Field crop: maize
Growth stage: 2
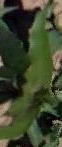
Species: maize